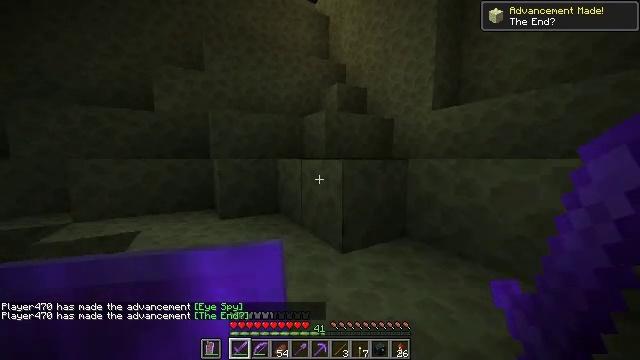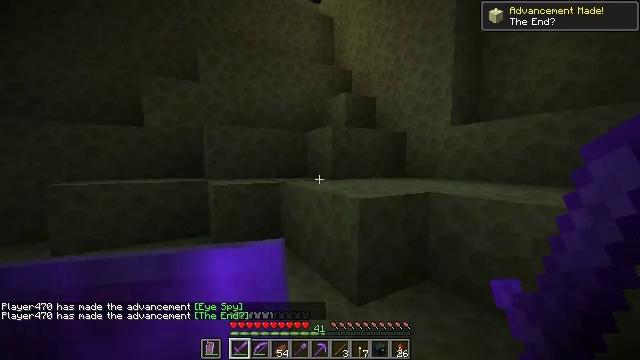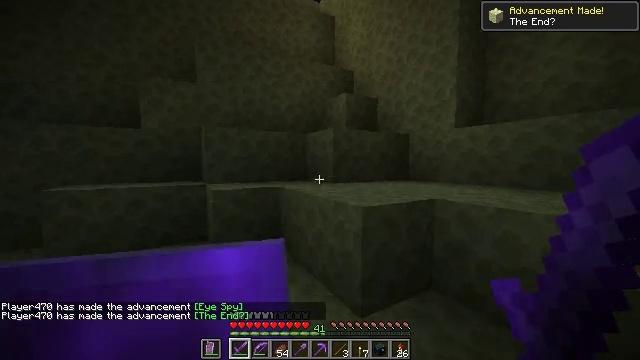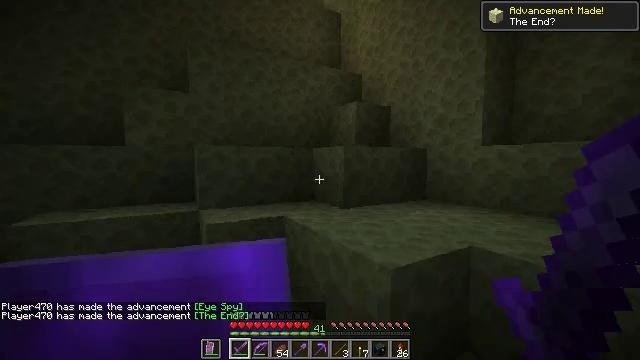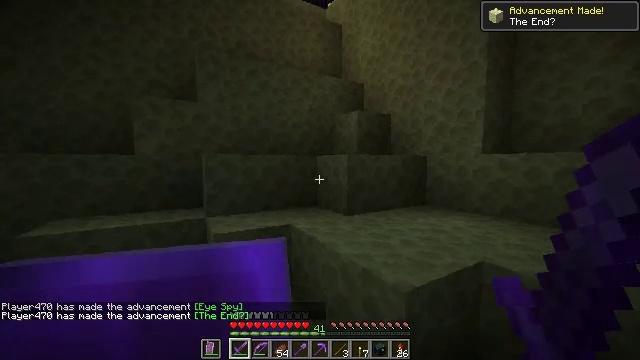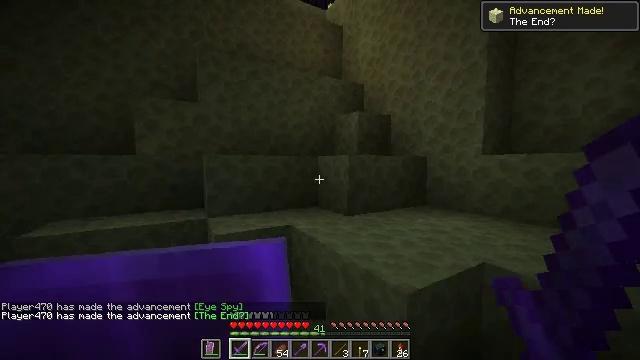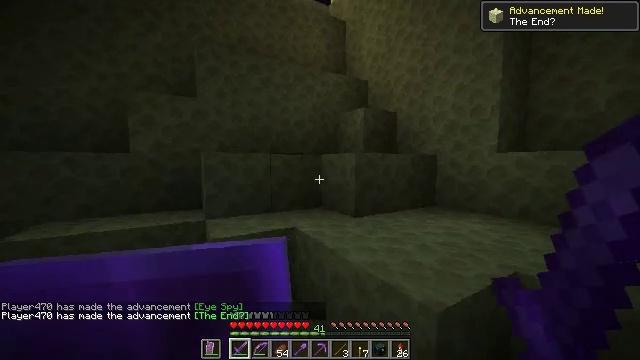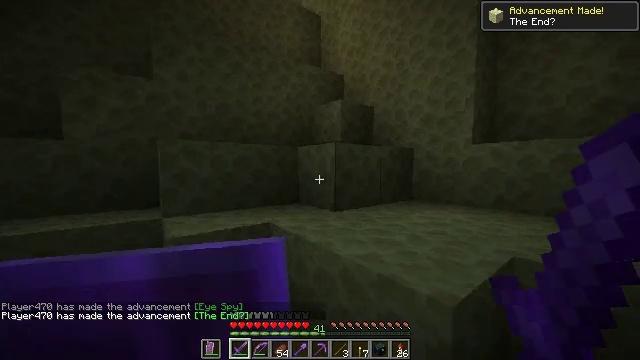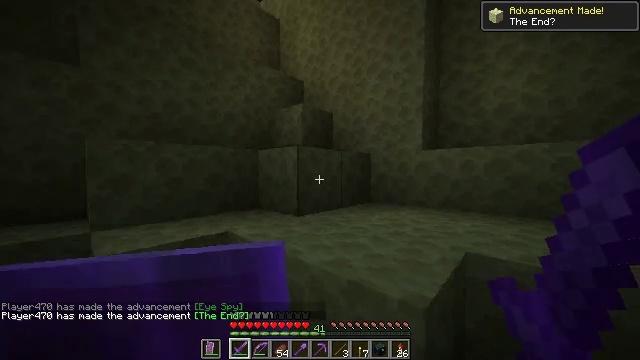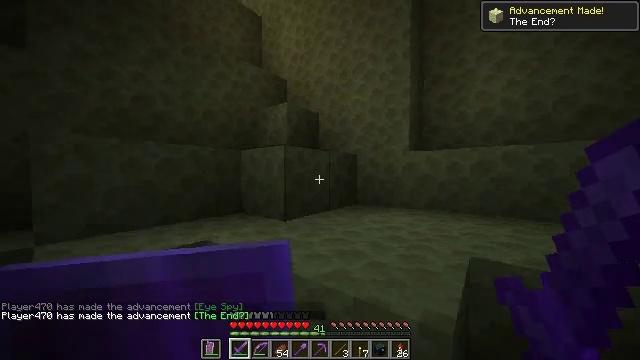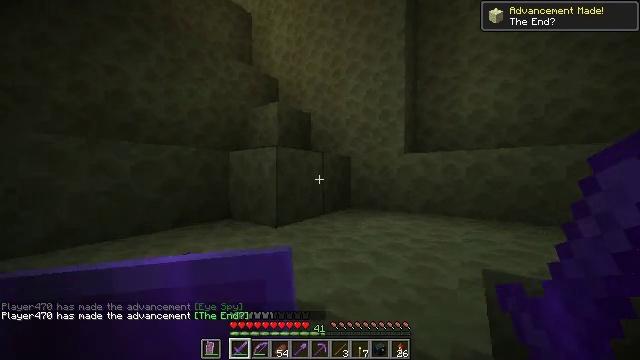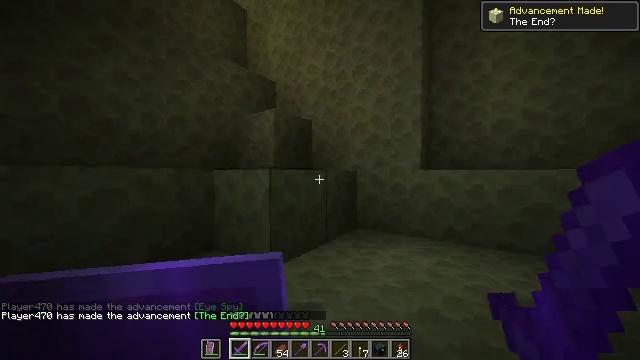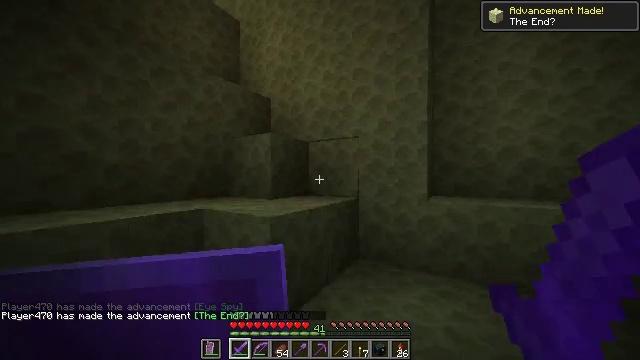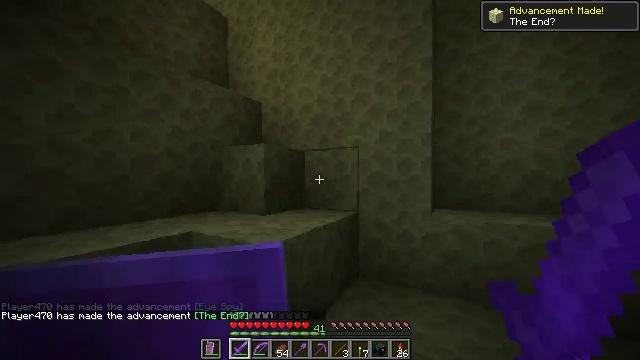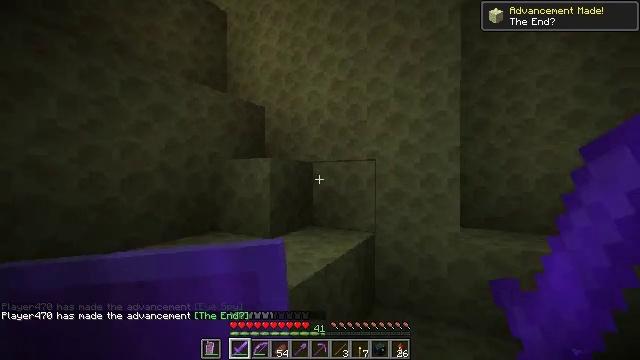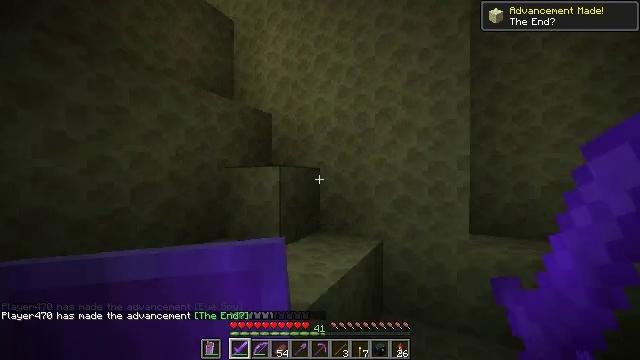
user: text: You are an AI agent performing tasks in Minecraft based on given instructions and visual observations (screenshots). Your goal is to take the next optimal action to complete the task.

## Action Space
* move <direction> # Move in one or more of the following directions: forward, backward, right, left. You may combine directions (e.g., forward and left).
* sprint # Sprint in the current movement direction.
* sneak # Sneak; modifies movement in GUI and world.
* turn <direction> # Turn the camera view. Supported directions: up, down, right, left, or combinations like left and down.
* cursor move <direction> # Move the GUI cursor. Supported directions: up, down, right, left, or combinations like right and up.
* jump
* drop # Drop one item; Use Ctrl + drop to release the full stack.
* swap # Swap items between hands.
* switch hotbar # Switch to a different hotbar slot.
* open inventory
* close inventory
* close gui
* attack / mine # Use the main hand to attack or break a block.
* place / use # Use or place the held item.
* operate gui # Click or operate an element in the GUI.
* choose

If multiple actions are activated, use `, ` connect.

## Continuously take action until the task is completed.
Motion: motion action
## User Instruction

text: Collect obsidian for crafting.
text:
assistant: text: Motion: move forward, sprint, turn up, jump
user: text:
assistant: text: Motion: move forward, sprint, jump
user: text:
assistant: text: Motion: move forward, sprint, jump
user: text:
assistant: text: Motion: move forward, sprint, jump
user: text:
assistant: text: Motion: move forward, sprint
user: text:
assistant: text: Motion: move forward, sprint
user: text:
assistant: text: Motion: move forward, sprint, turn right
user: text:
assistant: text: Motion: move forward, sprint, turn right and up
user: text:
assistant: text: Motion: move forward, sprint, turn right
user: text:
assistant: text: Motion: move forward, sprint, turn right
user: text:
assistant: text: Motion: move forward, sprint, jump
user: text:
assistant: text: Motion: move forward, sprint, turn right, jump
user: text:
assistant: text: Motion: move forward, sprint, turn right, jump
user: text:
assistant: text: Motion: move forward, sprint, jump
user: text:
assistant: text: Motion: move forward, sprint, jump
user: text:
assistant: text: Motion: move forward, sprint, jump
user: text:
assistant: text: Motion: move forward, sprint
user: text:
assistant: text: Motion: move forward, sprint
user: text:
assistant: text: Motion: move forward, sprint, turn left
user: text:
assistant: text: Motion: move forward, sprint, turn left
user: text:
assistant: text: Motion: move forward, sprint, turn left
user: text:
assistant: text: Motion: move forward and move right, sprint, jump
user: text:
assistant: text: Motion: move forward and move right, sprint, jump
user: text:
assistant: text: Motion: move forward and move right, sprint, jump
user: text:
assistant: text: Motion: move forward and move right, sprint, jump
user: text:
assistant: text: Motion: move forward and move right, sprint
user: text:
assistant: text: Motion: move forward and move right, sprint
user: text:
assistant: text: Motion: move forward and move right, sprint
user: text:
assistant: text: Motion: move forward, sprint
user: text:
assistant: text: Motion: move forward, sprint, turn left